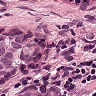
Metastatic tissue present: yes